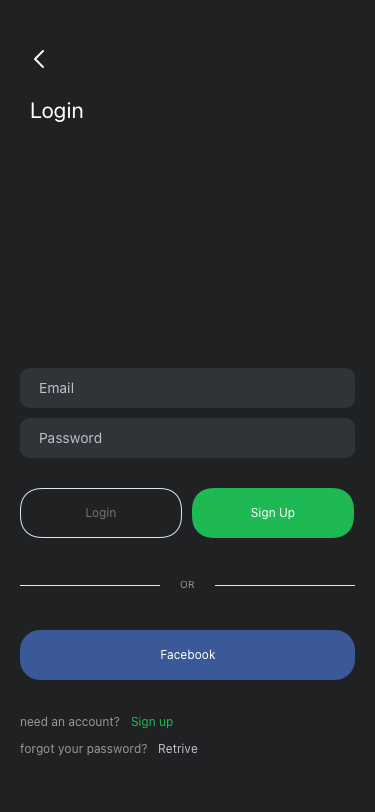
Text in this UI design:
forgot your password?
Retrive
need an account?
Sign up
OR
Login